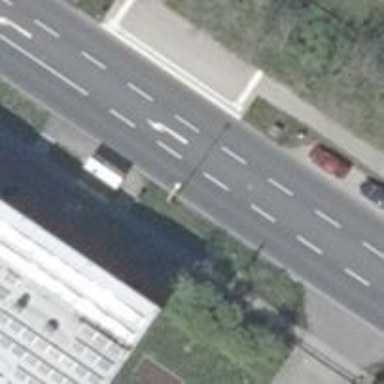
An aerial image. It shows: Asphalt road classified as tertiary.